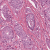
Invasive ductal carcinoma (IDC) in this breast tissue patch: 1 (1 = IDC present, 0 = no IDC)